Field crop: maize
Growth stage: 1
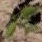
Species: atriplex